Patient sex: M
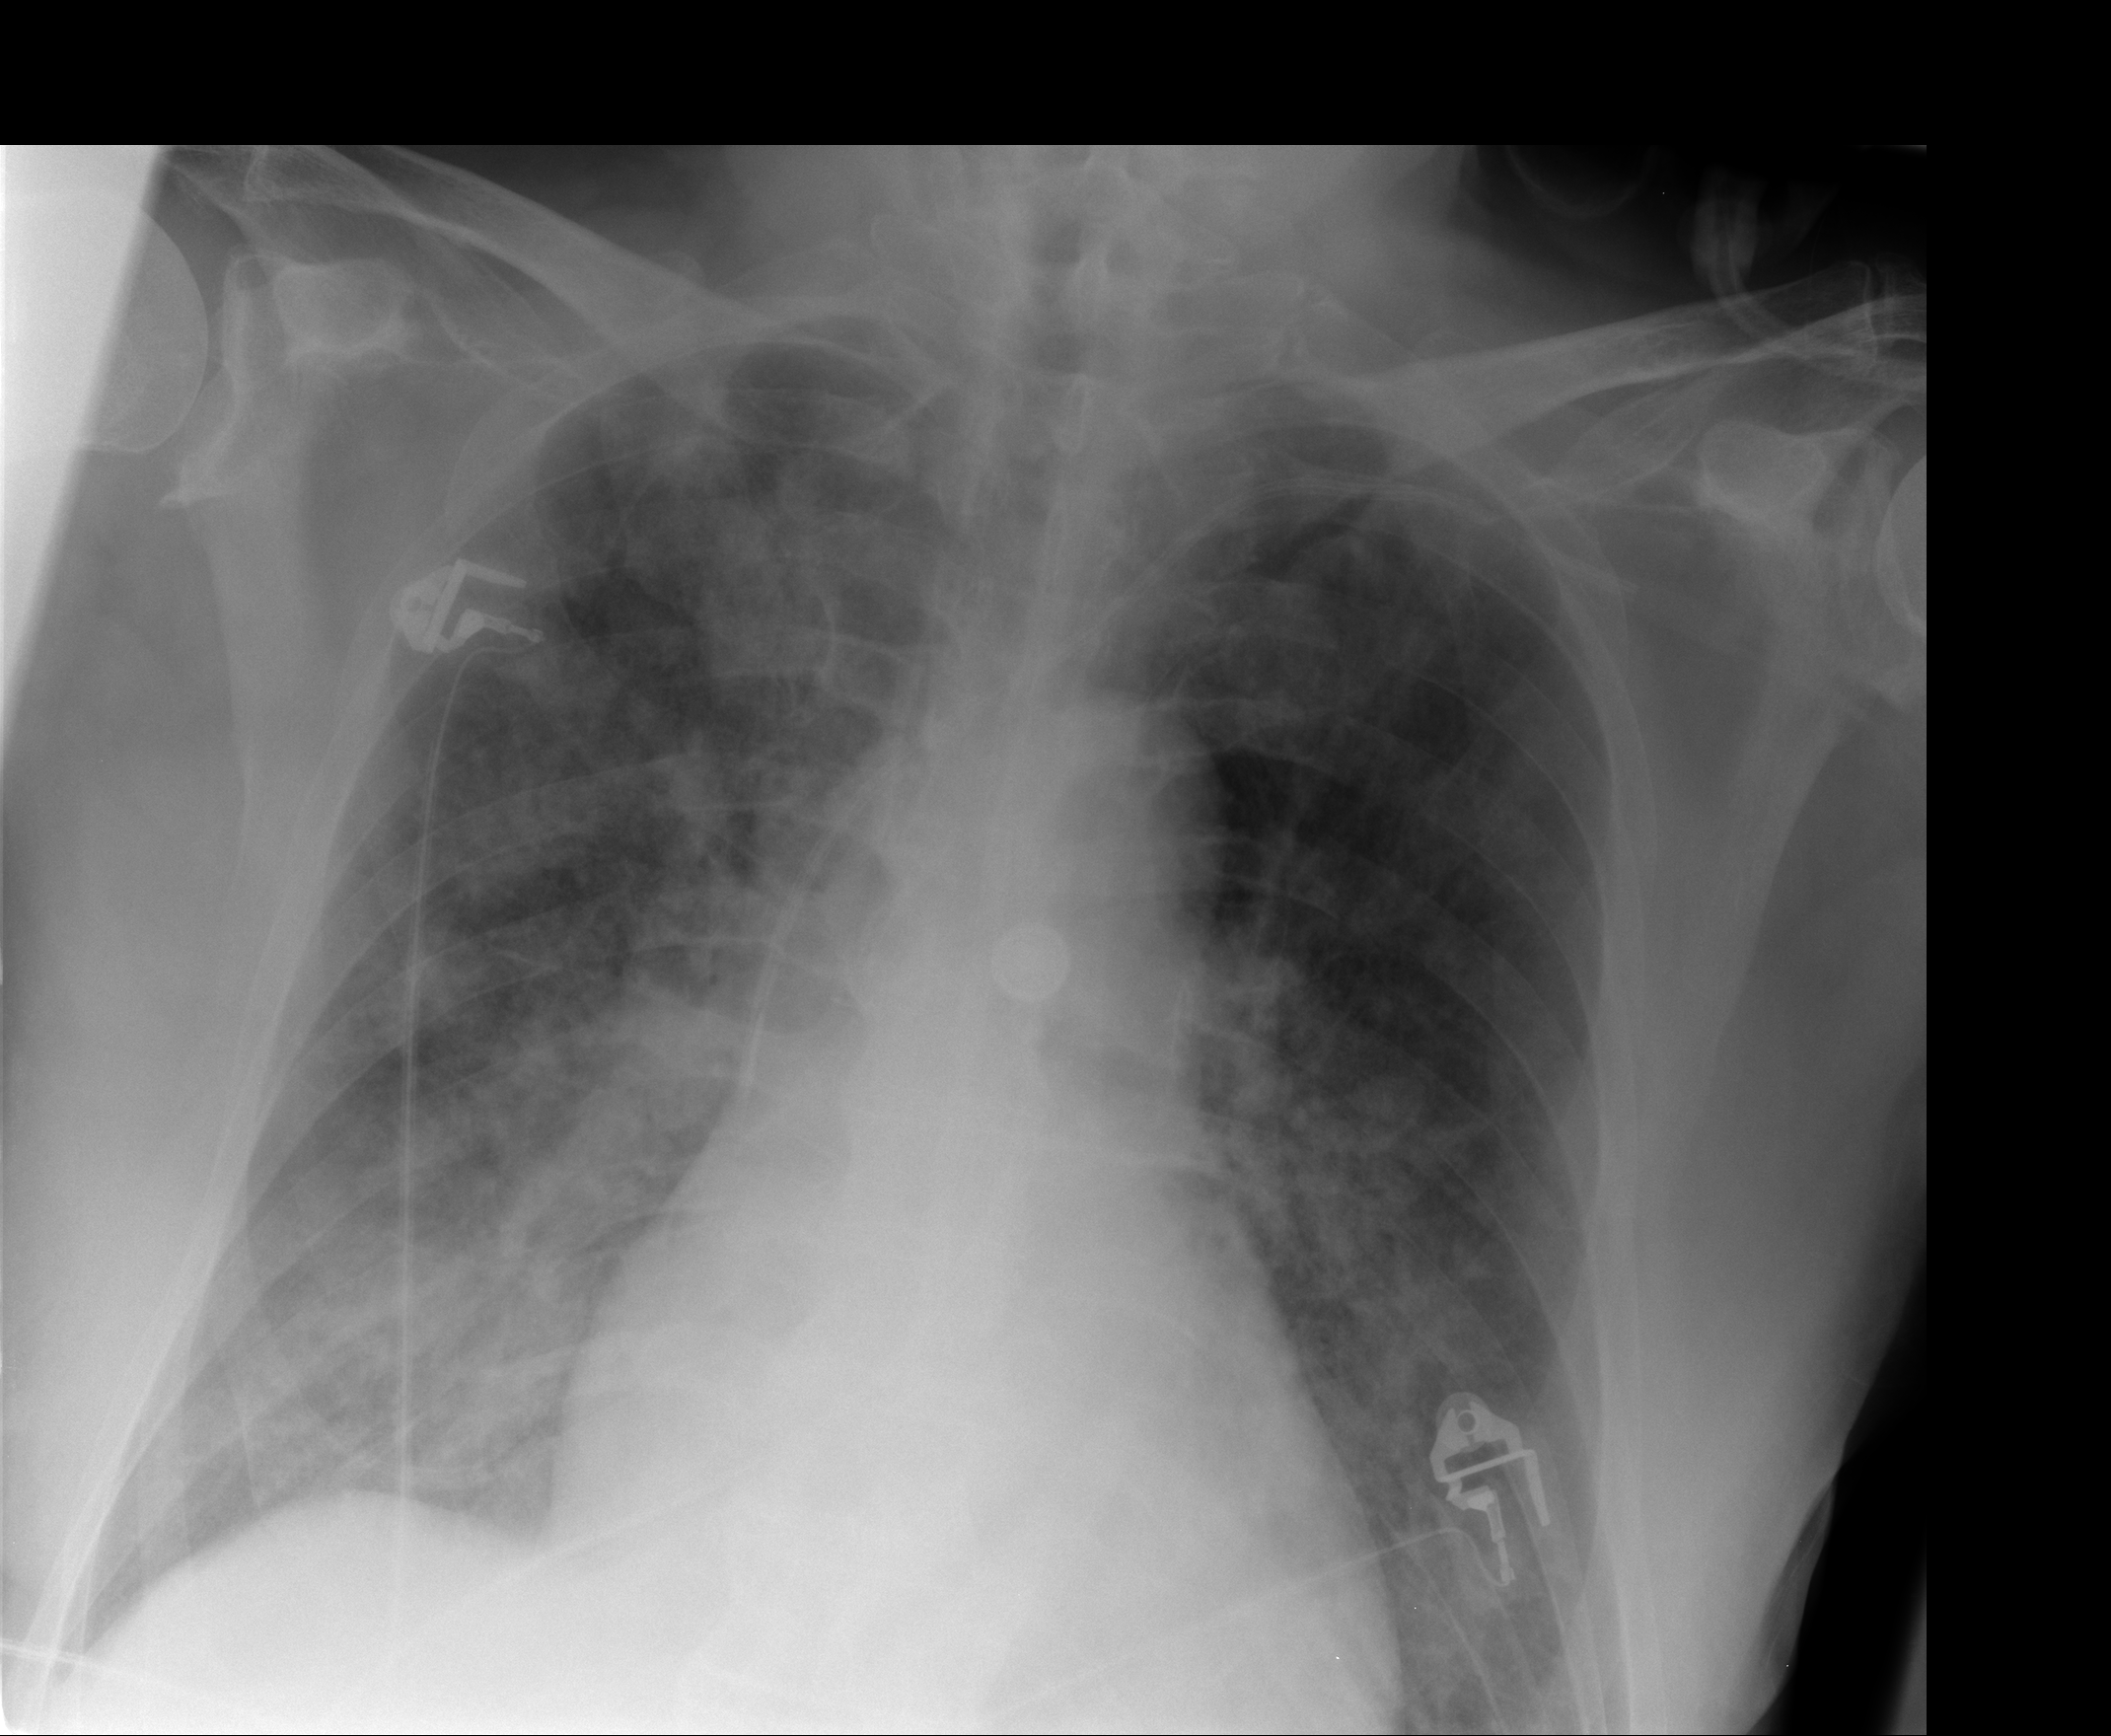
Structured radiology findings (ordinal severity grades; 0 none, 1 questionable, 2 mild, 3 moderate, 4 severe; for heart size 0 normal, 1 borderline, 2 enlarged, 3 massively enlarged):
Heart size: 2
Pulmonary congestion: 3
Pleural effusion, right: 1
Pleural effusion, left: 0
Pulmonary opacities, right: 3
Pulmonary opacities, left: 3
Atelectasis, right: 3
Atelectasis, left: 2